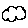
Label: cloud